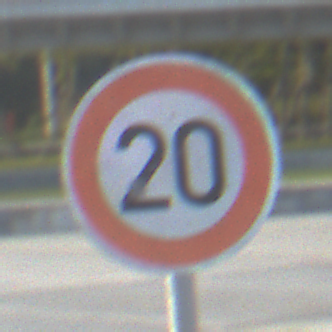
Verkehrszeichen: Geschwindigkeit20
Umgebung: Outdoor, Urban
Tageszeit: SunriseSunset
Wetter: Clear
Licht: Natural
Jahreszeit: NotSpecified
Kontrast: MediumContrast